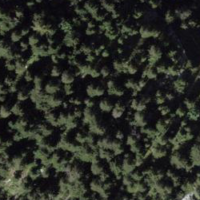
EUNIS habitat code: 43
Species observed at this site:
Pyrrhocorax graculus
Aquila chrysaetos
Tachymarptis melba